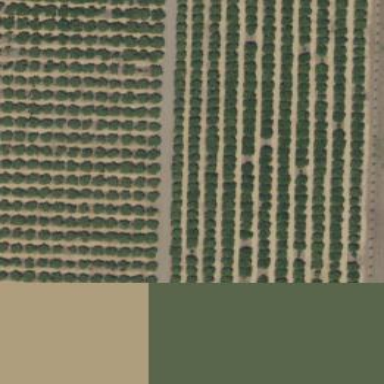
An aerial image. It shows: Orchard with lemon trees.